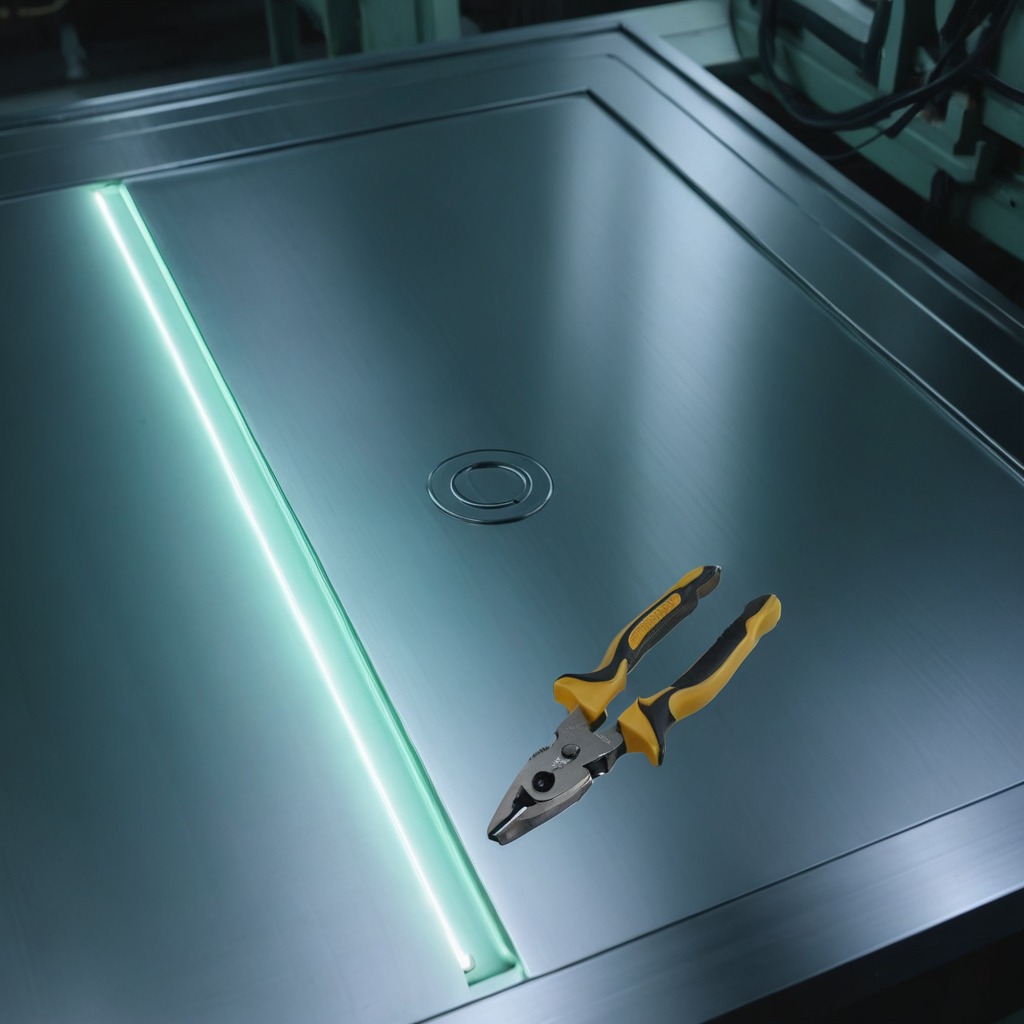
A plier is lying on the metal table.